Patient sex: M
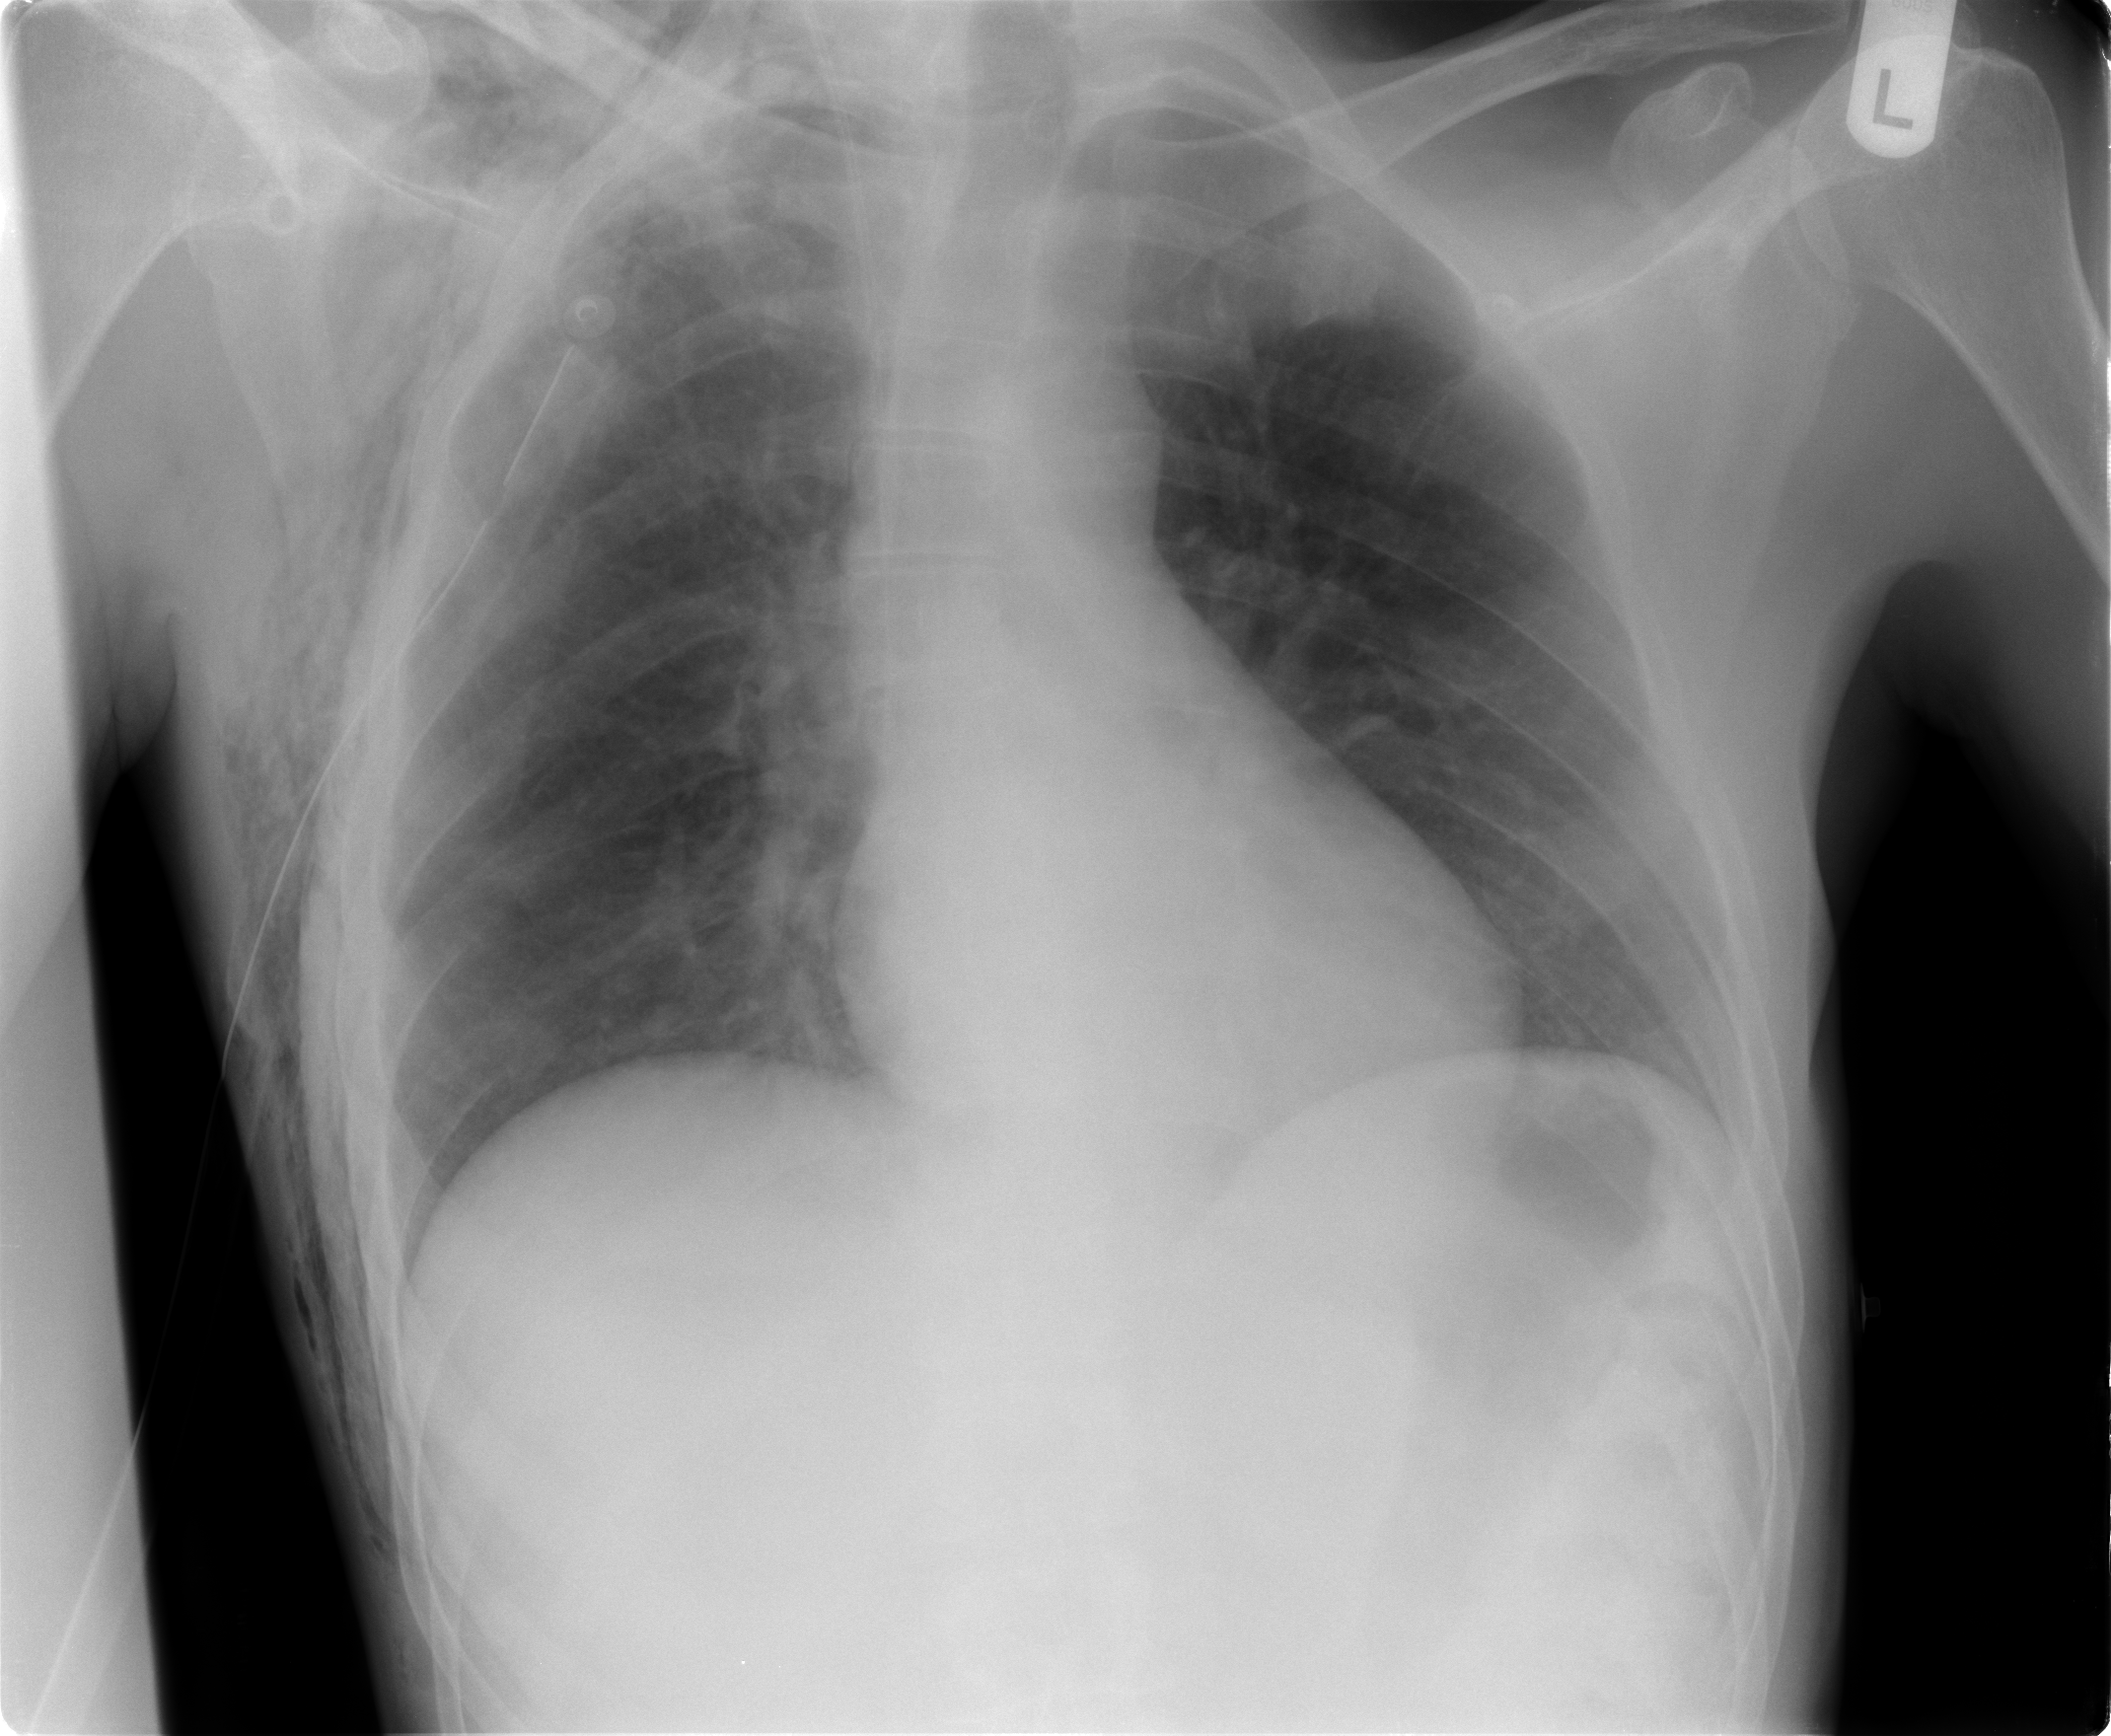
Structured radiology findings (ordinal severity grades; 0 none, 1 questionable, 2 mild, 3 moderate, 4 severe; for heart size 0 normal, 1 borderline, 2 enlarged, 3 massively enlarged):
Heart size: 0
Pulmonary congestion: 0
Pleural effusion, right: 0
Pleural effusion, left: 1
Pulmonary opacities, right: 0
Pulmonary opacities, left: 0
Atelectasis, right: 2
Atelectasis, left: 0